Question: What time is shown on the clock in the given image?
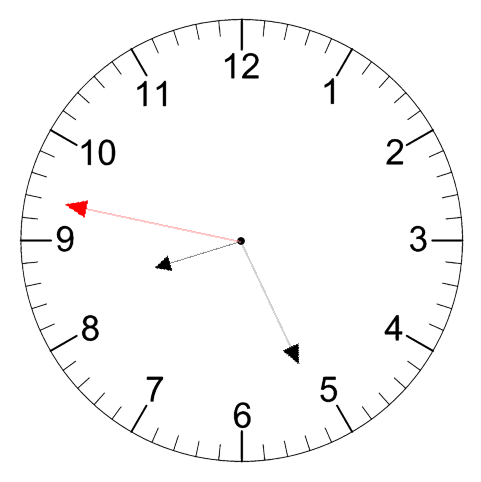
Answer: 08:25:47